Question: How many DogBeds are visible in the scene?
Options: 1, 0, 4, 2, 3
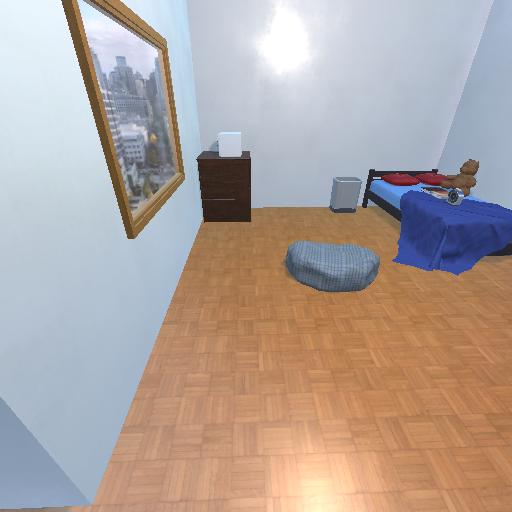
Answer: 1